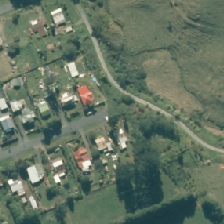
Land cover: urban_build_up